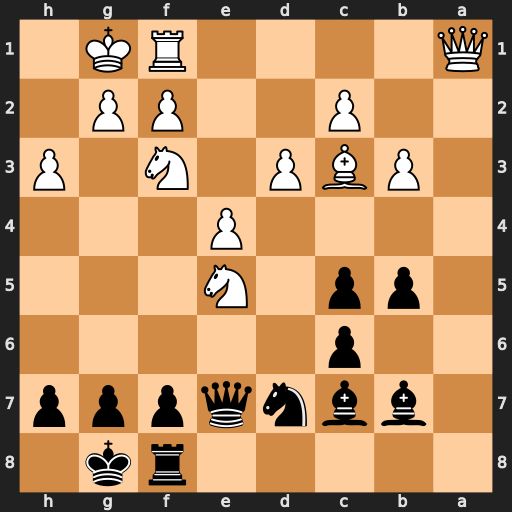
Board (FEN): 5rk1/1bbnqppp/2p5/1pp1N3/4P3/1PBP1N1P/2P2PP1/Q4RK1
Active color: b
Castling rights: -
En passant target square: -
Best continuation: Ra8 Qb2 b4 Nxd7 bxc3